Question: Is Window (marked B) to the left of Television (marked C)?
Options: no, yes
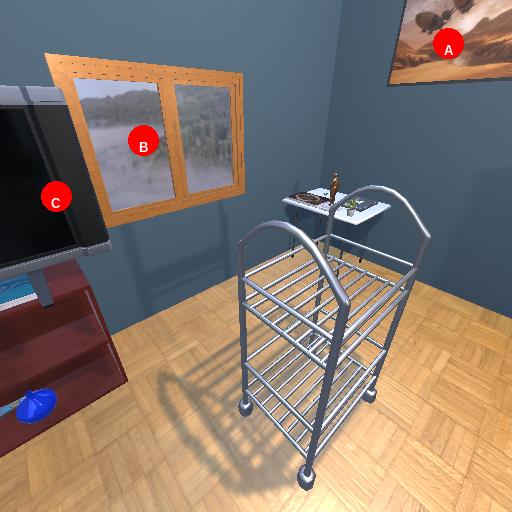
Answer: no